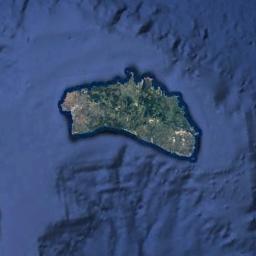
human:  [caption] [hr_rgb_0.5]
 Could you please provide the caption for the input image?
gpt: The island in the picture is rectangular .

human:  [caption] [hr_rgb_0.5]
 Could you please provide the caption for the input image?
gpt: The land on the island is uneven .

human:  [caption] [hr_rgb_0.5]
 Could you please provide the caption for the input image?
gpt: The irregularly shaped island is surrounded by blue sea water, And the island has a green and yellow-brown intersecting color .

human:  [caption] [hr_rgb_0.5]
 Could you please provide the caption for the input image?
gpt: The island is surrounded by light blue waters and some ups and downs are on the ocean floor .

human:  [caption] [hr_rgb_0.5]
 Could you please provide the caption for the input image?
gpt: The green island is on a blue sea .